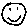
Label: smiley face